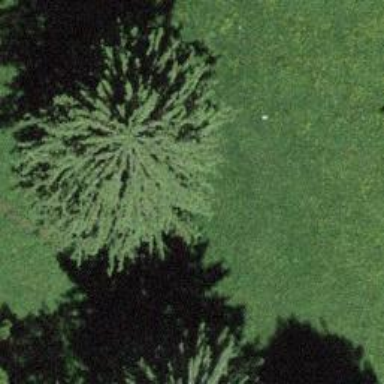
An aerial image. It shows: Beautiful tree in nature.